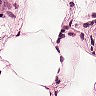
Metastatic tissue present: yes